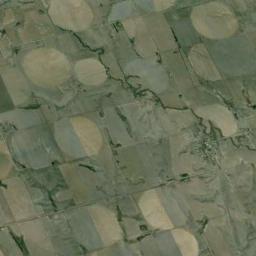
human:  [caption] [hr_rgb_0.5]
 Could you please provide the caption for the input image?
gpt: Round fields are not the same color .

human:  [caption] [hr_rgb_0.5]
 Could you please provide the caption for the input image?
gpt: There are many light green circle farmland .

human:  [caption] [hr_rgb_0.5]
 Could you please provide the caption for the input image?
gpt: A great number of light green and earth yellow mixed circular farmland, Including semicircle .

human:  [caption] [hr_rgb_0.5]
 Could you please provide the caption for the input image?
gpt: Several green and khaki circular or fan-shaped farmlands with different radii and radians are on the ground .

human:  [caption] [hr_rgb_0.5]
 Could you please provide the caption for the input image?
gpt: There are many deserted circular farmlands irregularly scattered .